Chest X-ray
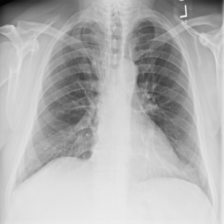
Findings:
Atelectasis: negative
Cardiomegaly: negative
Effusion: negative
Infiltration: negative
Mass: negative
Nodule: negative
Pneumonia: negative
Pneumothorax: negative
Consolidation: negative
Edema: negative
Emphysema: negative
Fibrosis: negative
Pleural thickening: negative
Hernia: negative